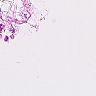
Metastatic tissue present: no